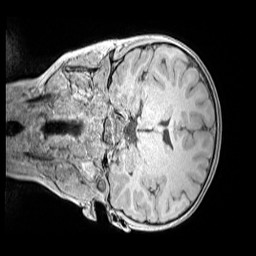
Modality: MP2RAGE
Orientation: coronal
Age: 11
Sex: female
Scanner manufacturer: siemens
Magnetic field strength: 3 T
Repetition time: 4 s
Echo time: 0.00299 s